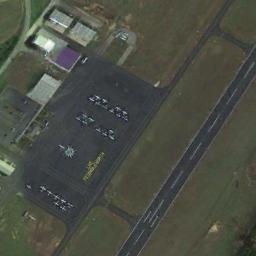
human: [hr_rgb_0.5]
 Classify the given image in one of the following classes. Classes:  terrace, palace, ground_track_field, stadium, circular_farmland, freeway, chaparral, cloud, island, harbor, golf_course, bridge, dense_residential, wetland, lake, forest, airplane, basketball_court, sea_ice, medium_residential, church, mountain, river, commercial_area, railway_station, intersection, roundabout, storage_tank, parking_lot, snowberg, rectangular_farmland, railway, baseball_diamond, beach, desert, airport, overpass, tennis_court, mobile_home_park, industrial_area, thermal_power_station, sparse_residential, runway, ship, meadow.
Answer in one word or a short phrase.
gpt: airport